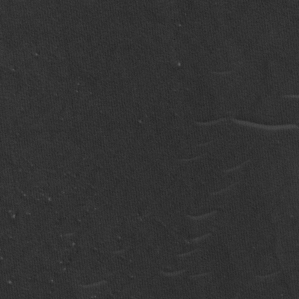
Label: non_frost